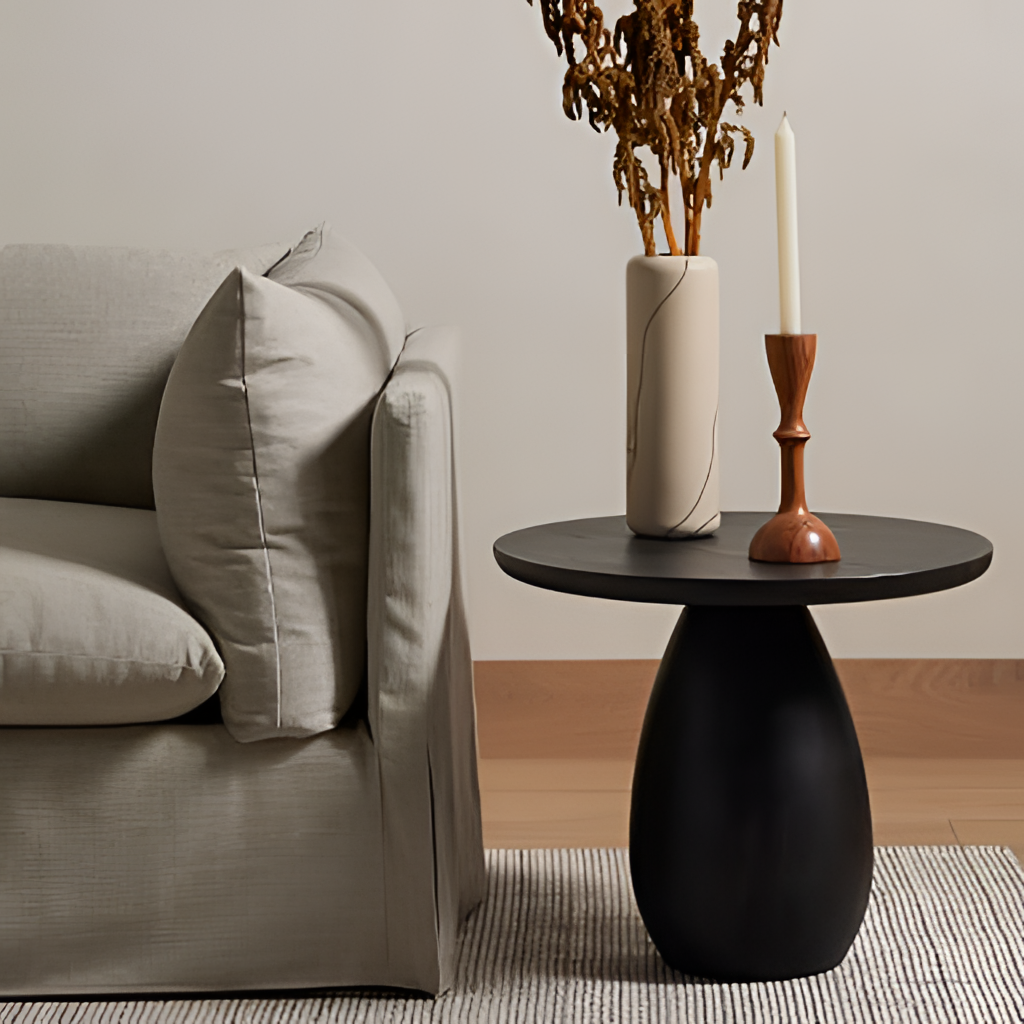
living room, fabric sofa, paint wallpaper, with solid pattern, brown wood flooring, with plank pattern, contemporary